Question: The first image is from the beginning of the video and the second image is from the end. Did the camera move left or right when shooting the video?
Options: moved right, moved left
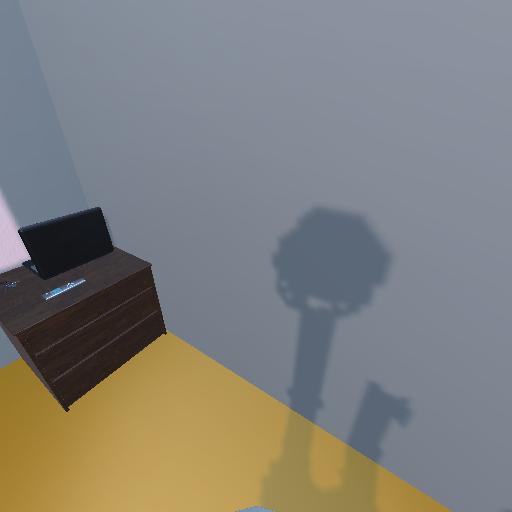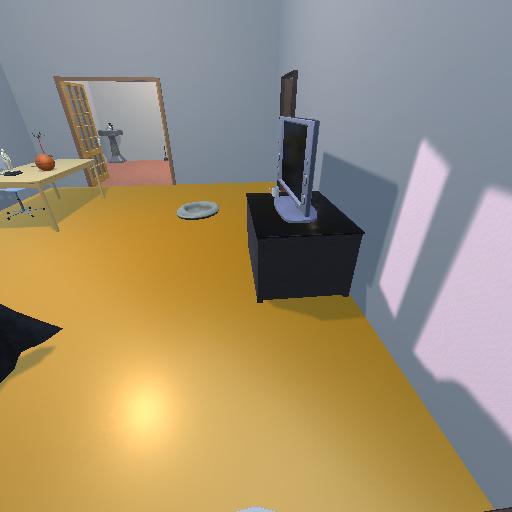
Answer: moved right